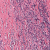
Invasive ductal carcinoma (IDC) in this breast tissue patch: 0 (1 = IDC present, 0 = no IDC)